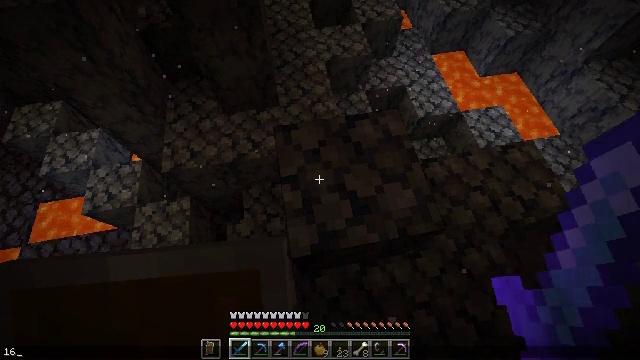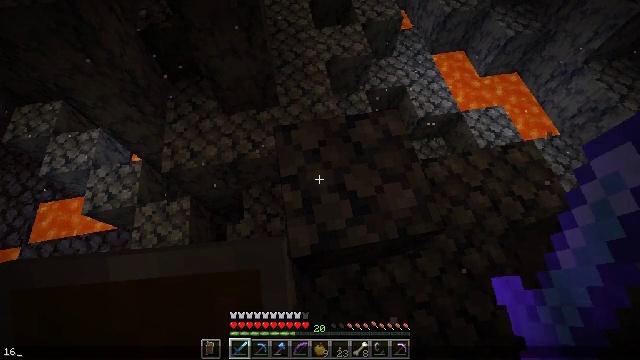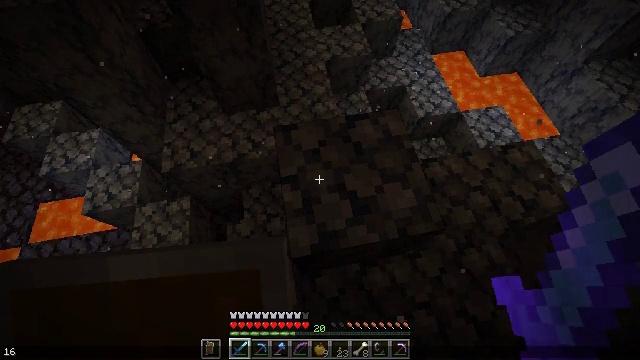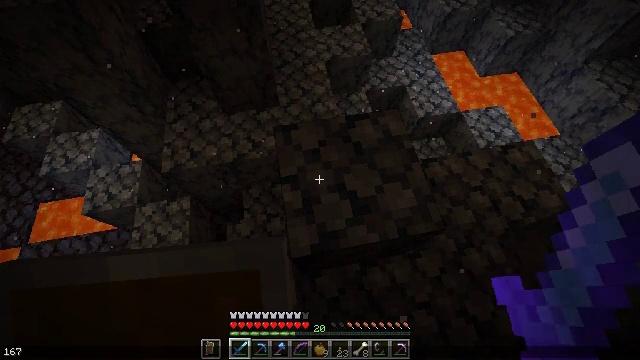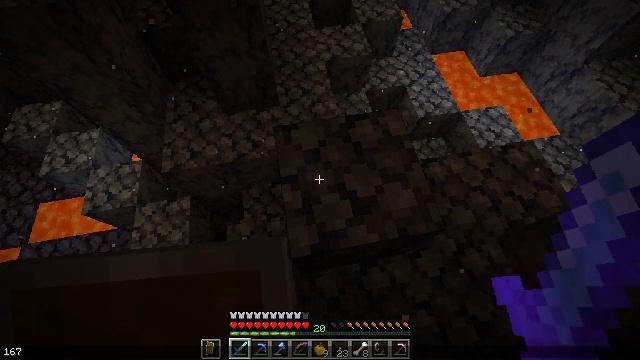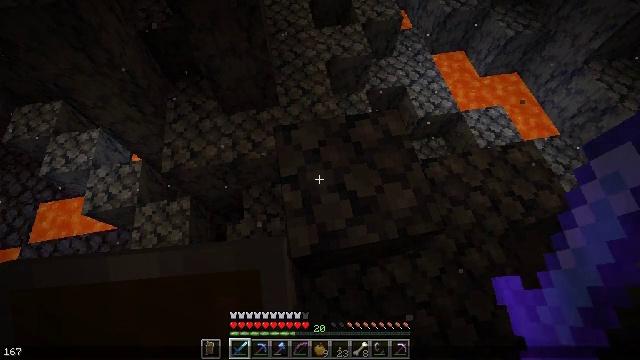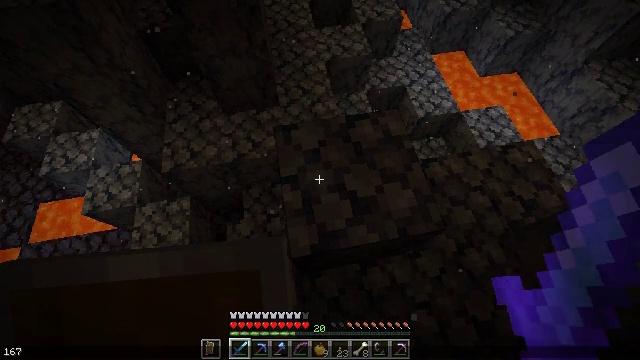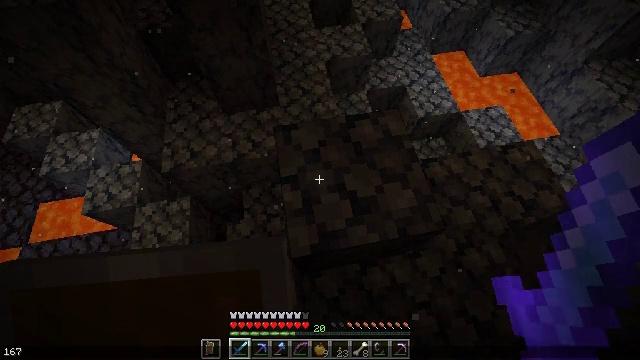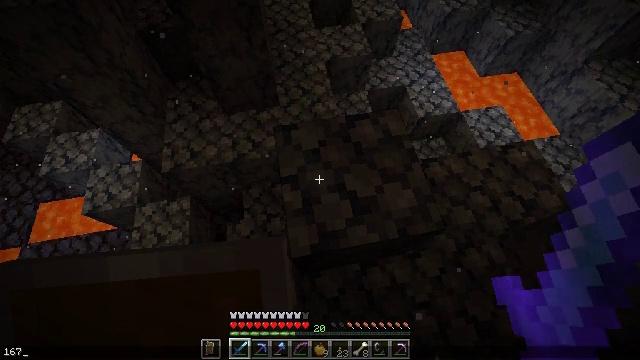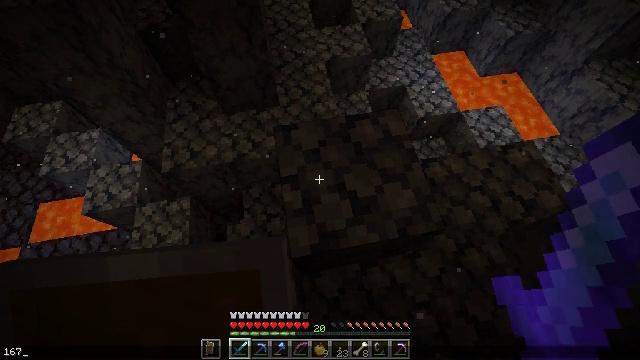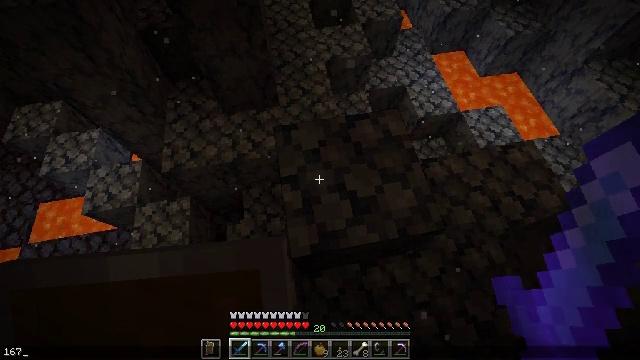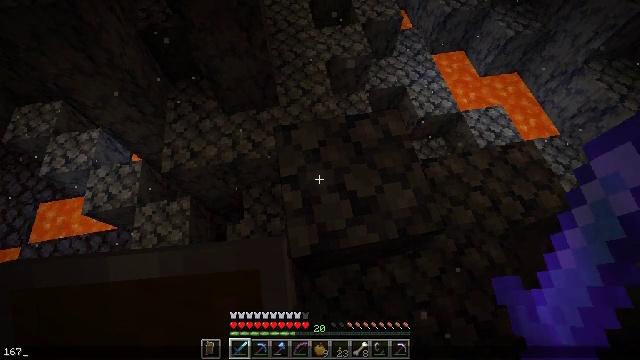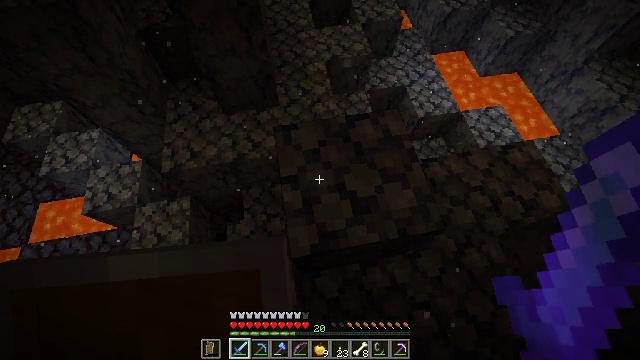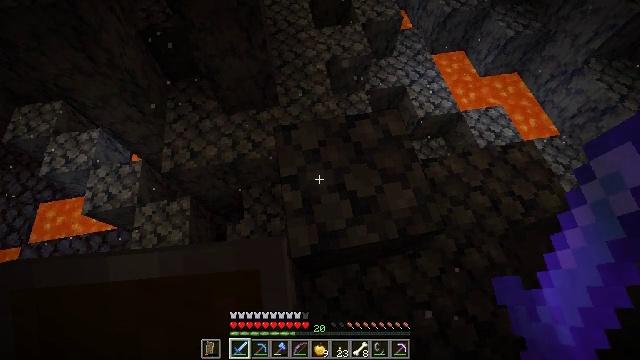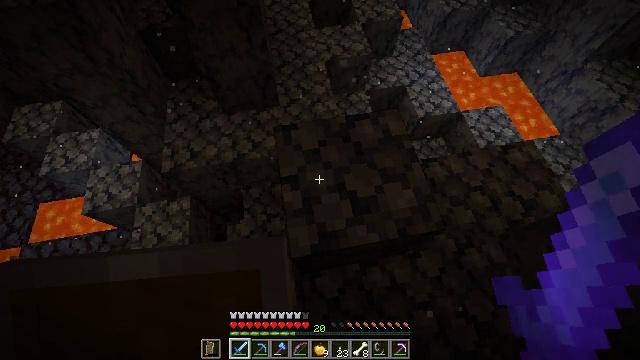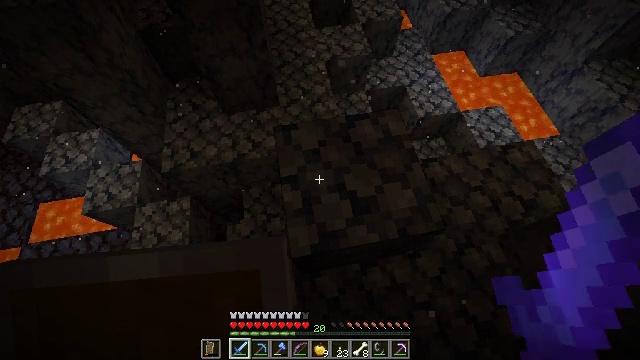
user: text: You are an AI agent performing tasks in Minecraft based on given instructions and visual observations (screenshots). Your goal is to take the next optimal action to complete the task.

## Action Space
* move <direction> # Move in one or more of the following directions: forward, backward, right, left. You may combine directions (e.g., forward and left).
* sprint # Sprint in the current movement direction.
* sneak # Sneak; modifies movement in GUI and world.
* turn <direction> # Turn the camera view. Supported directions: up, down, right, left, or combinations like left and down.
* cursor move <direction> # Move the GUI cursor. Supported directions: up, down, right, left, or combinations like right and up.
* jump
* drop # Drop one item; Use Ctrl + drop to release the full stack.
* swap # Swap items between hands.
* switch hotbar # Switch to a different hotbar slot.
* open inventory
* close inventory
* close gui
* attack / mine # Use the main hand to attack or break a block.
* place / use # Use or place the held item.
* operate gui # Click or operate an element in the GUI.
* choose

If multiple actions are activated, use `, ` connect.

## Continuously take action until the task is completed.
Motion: motion action
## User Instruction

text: Hunt the magma cube.
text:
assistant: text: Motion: switch to hotbar 6
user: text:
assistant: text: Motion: no_op
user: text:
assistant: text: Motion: switch to hotbar 7
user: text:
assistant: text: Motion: switch to hotbar 7
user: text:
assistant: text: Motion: no_op
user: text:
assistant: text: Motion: no_op
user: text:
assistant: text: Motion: no_op
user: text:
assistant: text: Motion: no_op
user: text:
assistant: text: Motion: no_op
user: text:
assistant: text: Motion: no_op
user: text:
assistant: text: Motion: no_op
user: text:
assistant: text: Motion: no_op
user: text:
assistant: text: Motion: close gui
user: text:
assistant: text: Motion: no_op
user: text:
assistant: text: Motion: no_op
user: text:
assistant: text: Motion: no_op
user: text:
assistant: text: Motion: no_op
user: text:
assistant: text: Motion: no_op
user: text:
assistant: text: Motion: no_op
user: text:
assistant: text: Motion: no_op
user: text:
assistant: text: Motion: no_op
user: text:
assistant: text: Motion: no_op
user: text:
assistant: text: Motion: no_op
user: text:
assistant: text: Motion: no_op
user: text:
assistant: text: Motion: sneak
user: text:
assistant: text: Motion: sneak
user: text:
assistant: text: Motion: sneak
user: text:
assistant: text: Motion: sneak
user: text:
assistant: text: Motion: sneak
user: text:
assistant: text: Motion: move forward, sneak